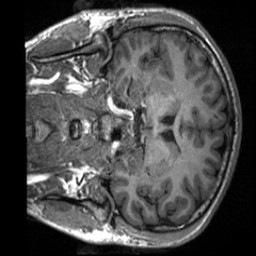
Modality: T1w
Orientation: coronal
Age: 22
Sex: male
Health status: healthy
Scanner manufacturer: siemens
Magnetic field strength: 3 T
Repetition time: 2 s
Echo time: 0.00232 s